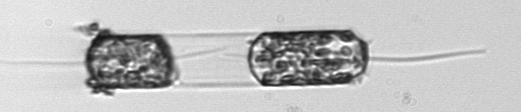
Label: Ditylum_brightwellii